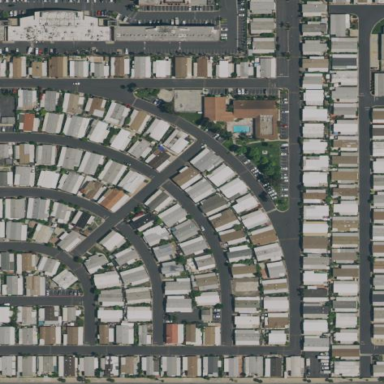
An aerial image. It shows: Residential area known as trailer park.